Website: macys
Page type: customer-info-address
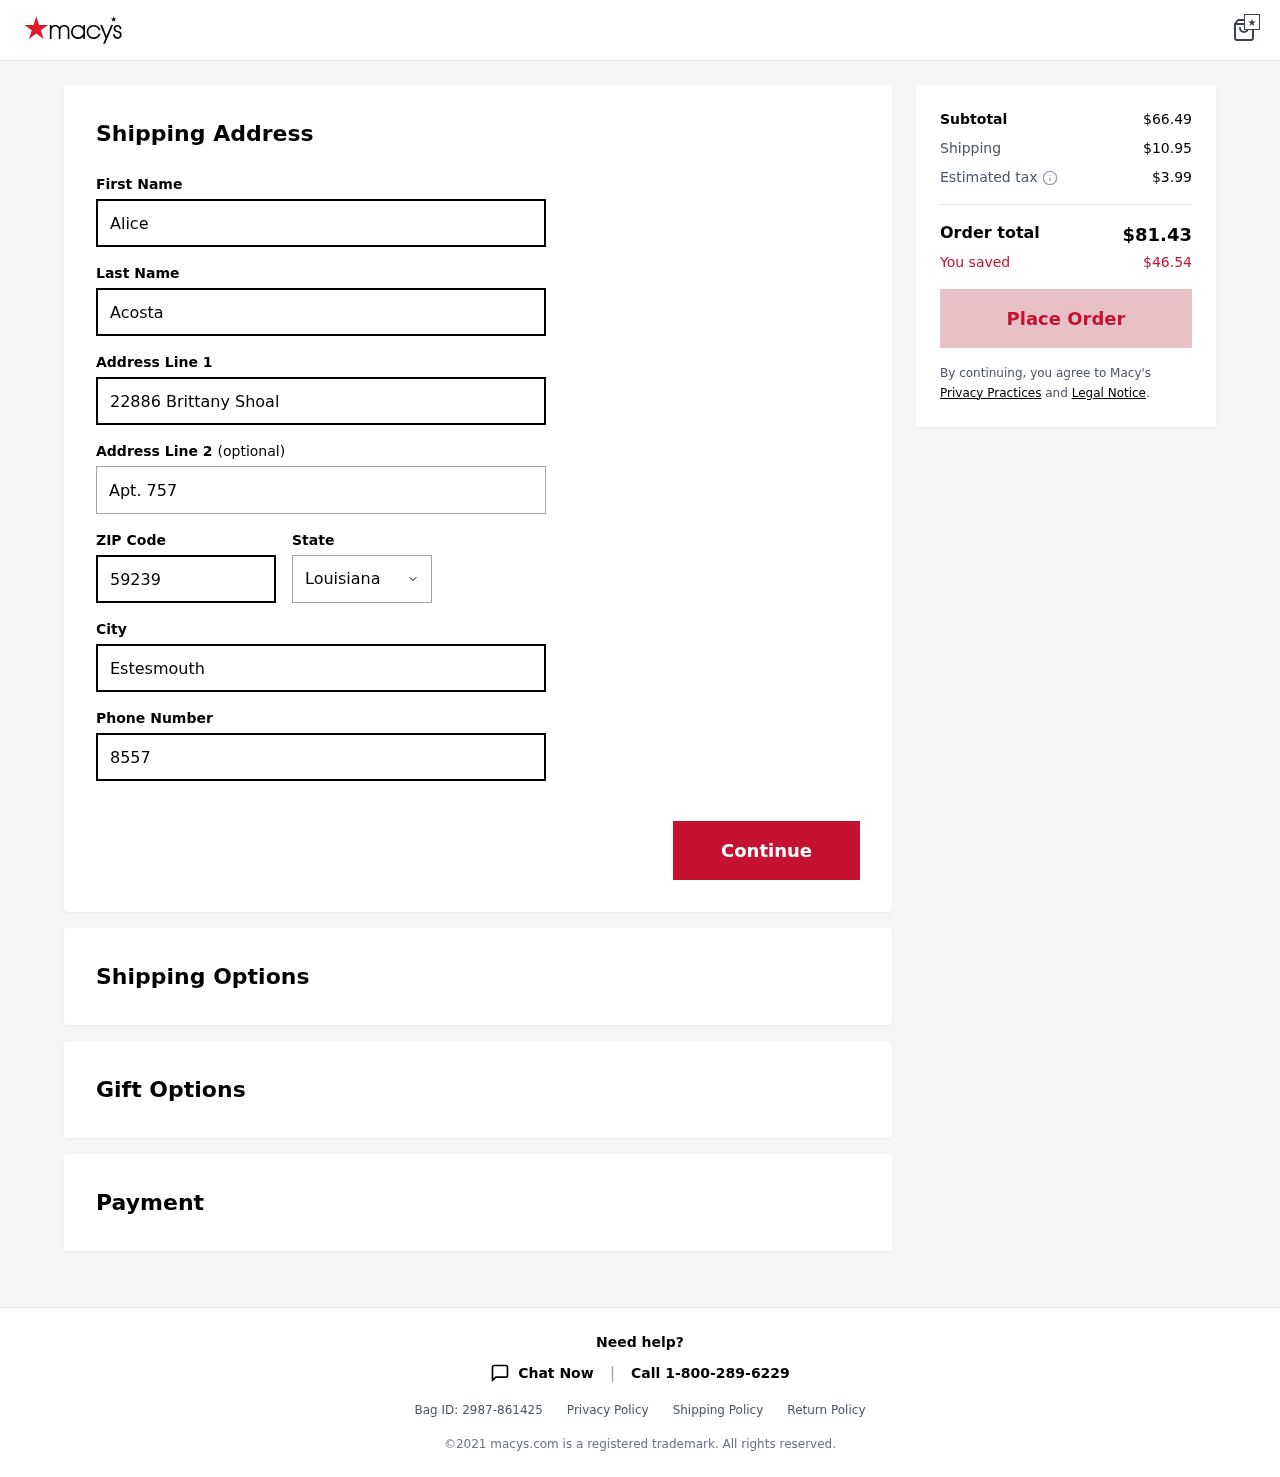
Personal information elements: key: PII_CITY
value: Estesmouth
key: PII_FIRSTNAME
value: Alice
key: PII_LASTNAME
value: Acosta
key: PII_PHONE
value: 8557119572
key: PII_POSTCODE
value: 59239
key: PII_STATE
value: Louisiana
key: PII_STREET
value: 22886 Brittany Shoal
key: PII_STREET2
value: Apt. 757
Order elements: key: ORDER_SUBTOTAL
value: $66.49
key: ORDER_SHIPPING_COST
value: $10.95
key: ORDER_TAX
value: $3.99
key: ORDER_TOTAL
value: $81.43
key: ORDER_SAVINGS
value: $46.54